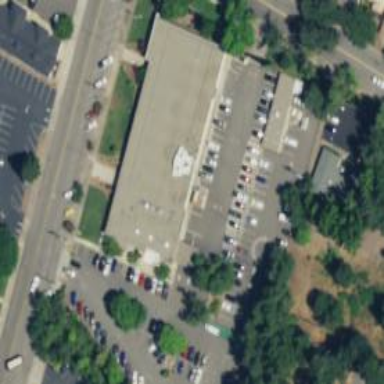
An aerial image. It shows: Government transportation office building.